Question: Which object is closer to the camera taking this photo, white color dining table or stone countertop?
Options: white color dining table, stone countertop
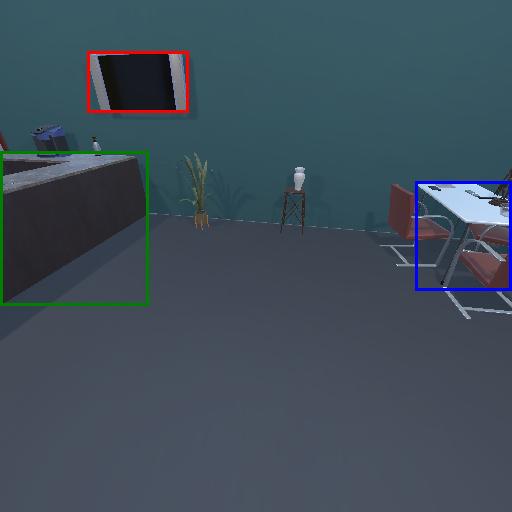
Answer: white color dining table